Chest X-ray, PA view. Patient: 54 years old, sex M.
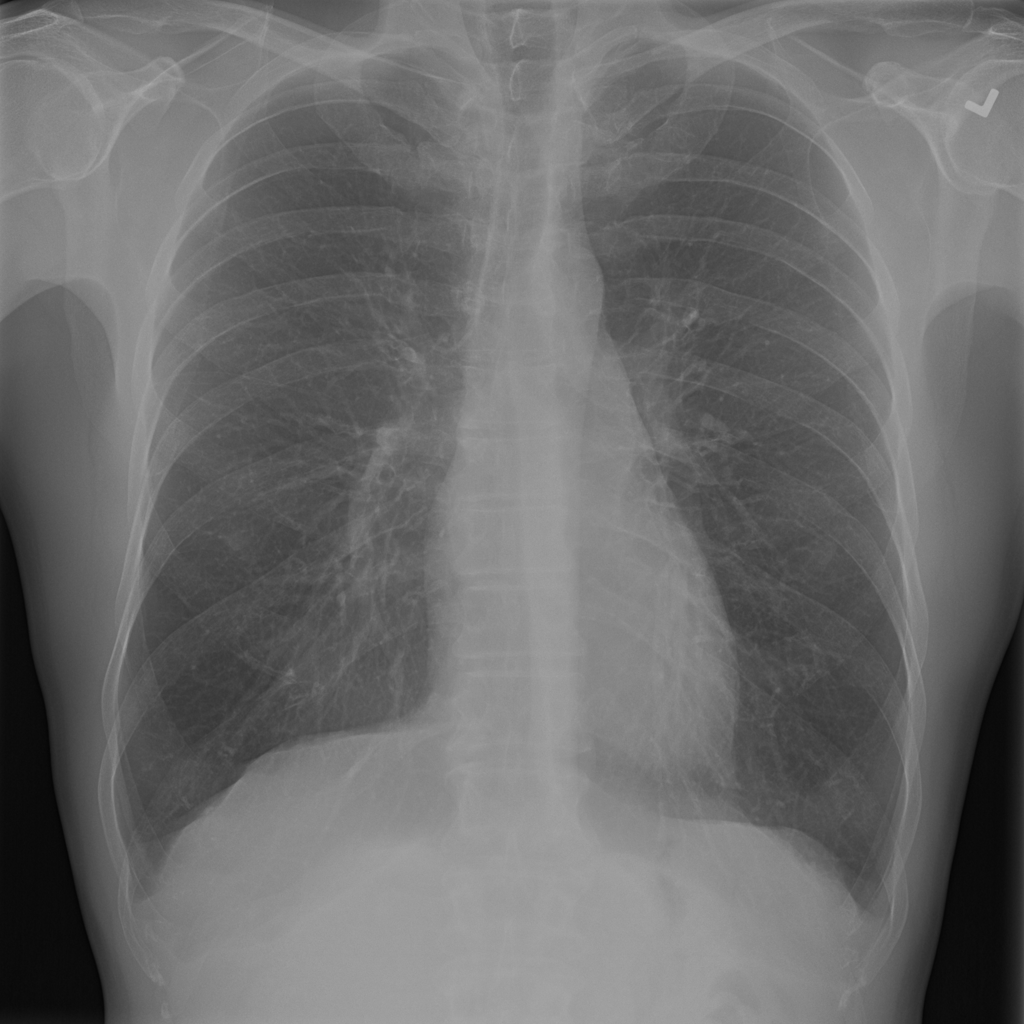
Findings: No Finding